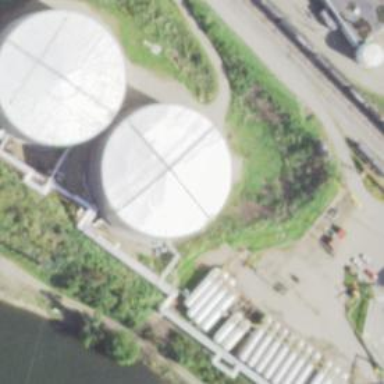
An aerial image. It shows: Building with storage tank.